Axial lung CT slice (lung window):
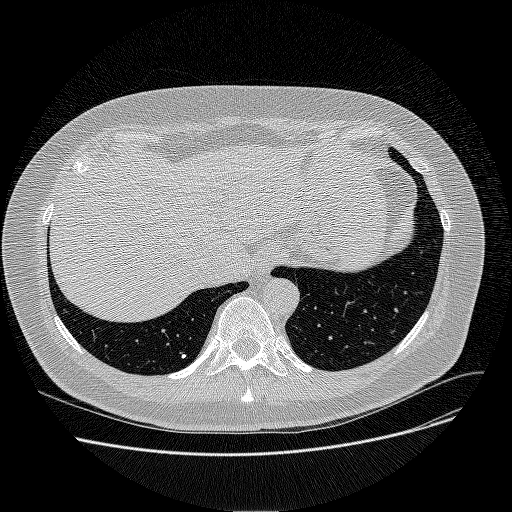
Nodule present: yes
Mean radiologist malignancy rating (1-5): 1